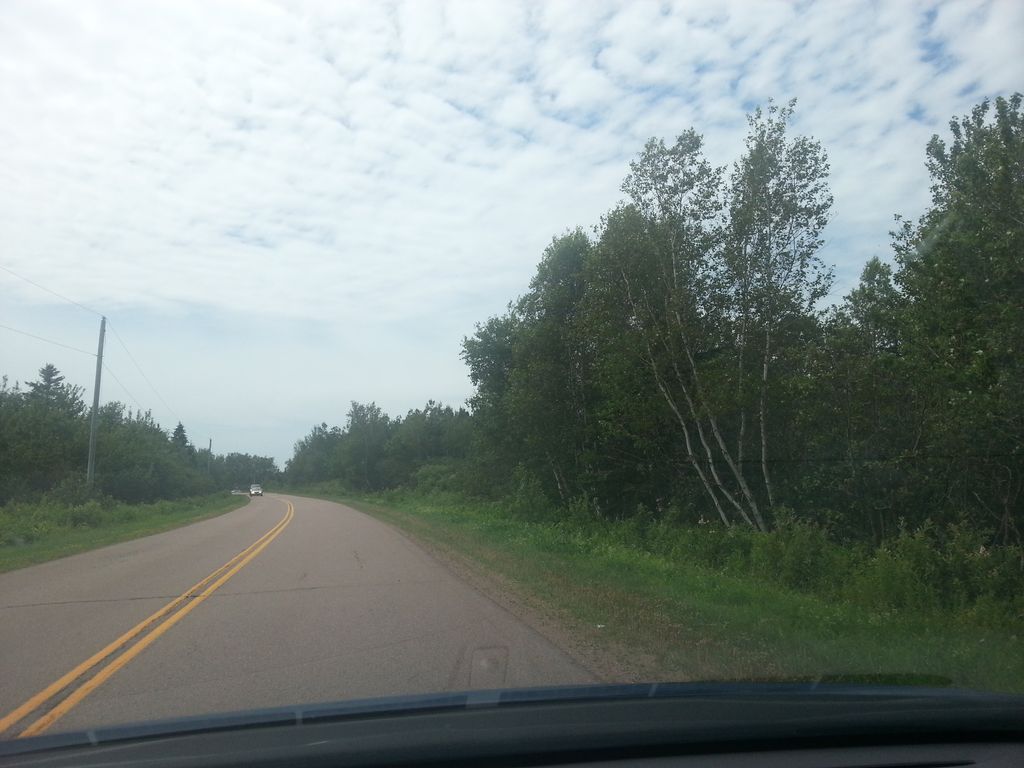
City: charlottetown